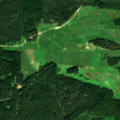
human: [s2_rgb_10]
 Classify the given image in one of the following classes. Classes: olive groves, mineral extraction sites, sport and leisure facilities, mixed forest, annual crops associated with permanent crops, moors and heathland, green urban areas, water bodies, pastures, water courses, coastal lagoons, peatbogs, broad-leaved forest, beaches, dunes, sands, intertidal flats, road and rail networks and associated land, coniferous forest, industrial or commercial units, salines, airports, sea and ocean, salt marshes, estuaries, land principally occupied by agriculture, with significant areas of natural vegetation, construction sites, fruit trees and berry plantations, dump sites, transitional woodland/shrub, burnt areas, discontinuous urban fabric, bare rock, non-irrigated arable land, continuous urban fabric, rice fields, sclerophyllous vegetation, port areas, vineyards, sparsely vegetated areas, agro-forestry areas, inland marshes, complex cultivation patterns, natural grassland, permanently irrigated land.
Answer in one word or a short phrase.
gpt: pastures, land principally occupied by agriculture, with significant areas of natural vegetation, coniferous forest, mixed forest